Question: Is there a way in CSS how the child layer to apply opacity to its parent, so the affected area of the parent element inherits the oppacity set i.e. the child element to make "opacity hole" so the body background (or the root parent's element background) appear in the specified area?

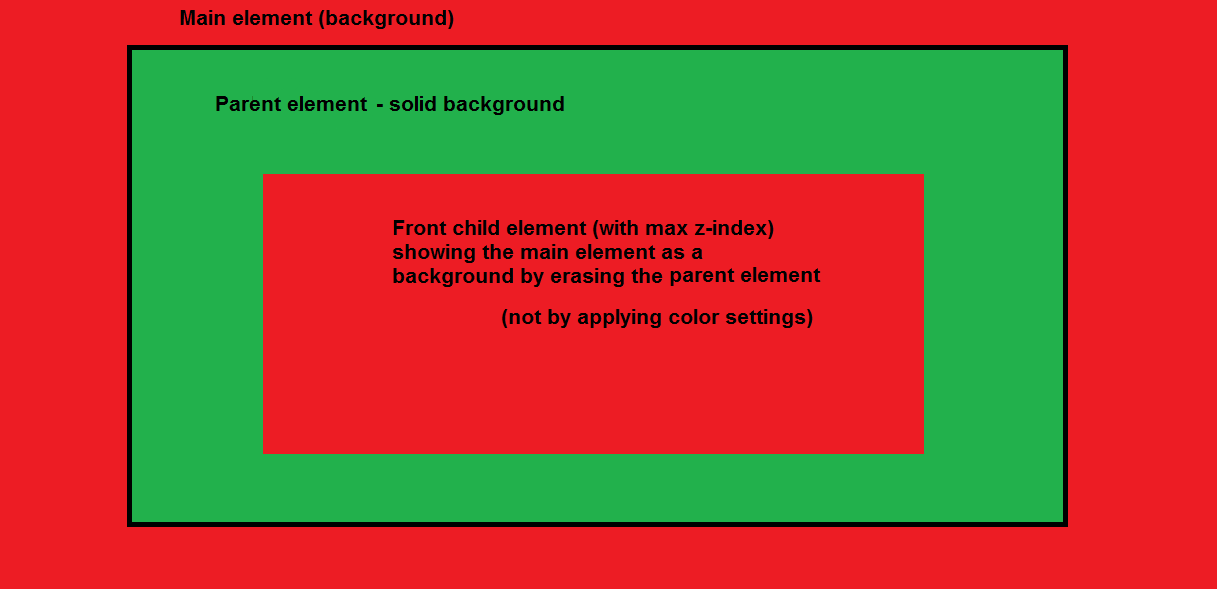
Answer: One option is to use a border hack, so the div is all border and the non-bordered part is empty. If you want to have content in the div, make another div that goes on top of the border div.
<URL>
'''
#box {
border-top:50px solid black;
border-left:40px solid black;
border-right:50px solid black;
border-bottom:60px solid black;
width:200px;
height:200px;
box-sizing:border-box;
-webkit-box-sizing:border-box;
}
#content {
position:absolute;
width:200px;
height:200px;
border:2px solid red;
top:0;
color:white;
}
'''